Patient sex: F
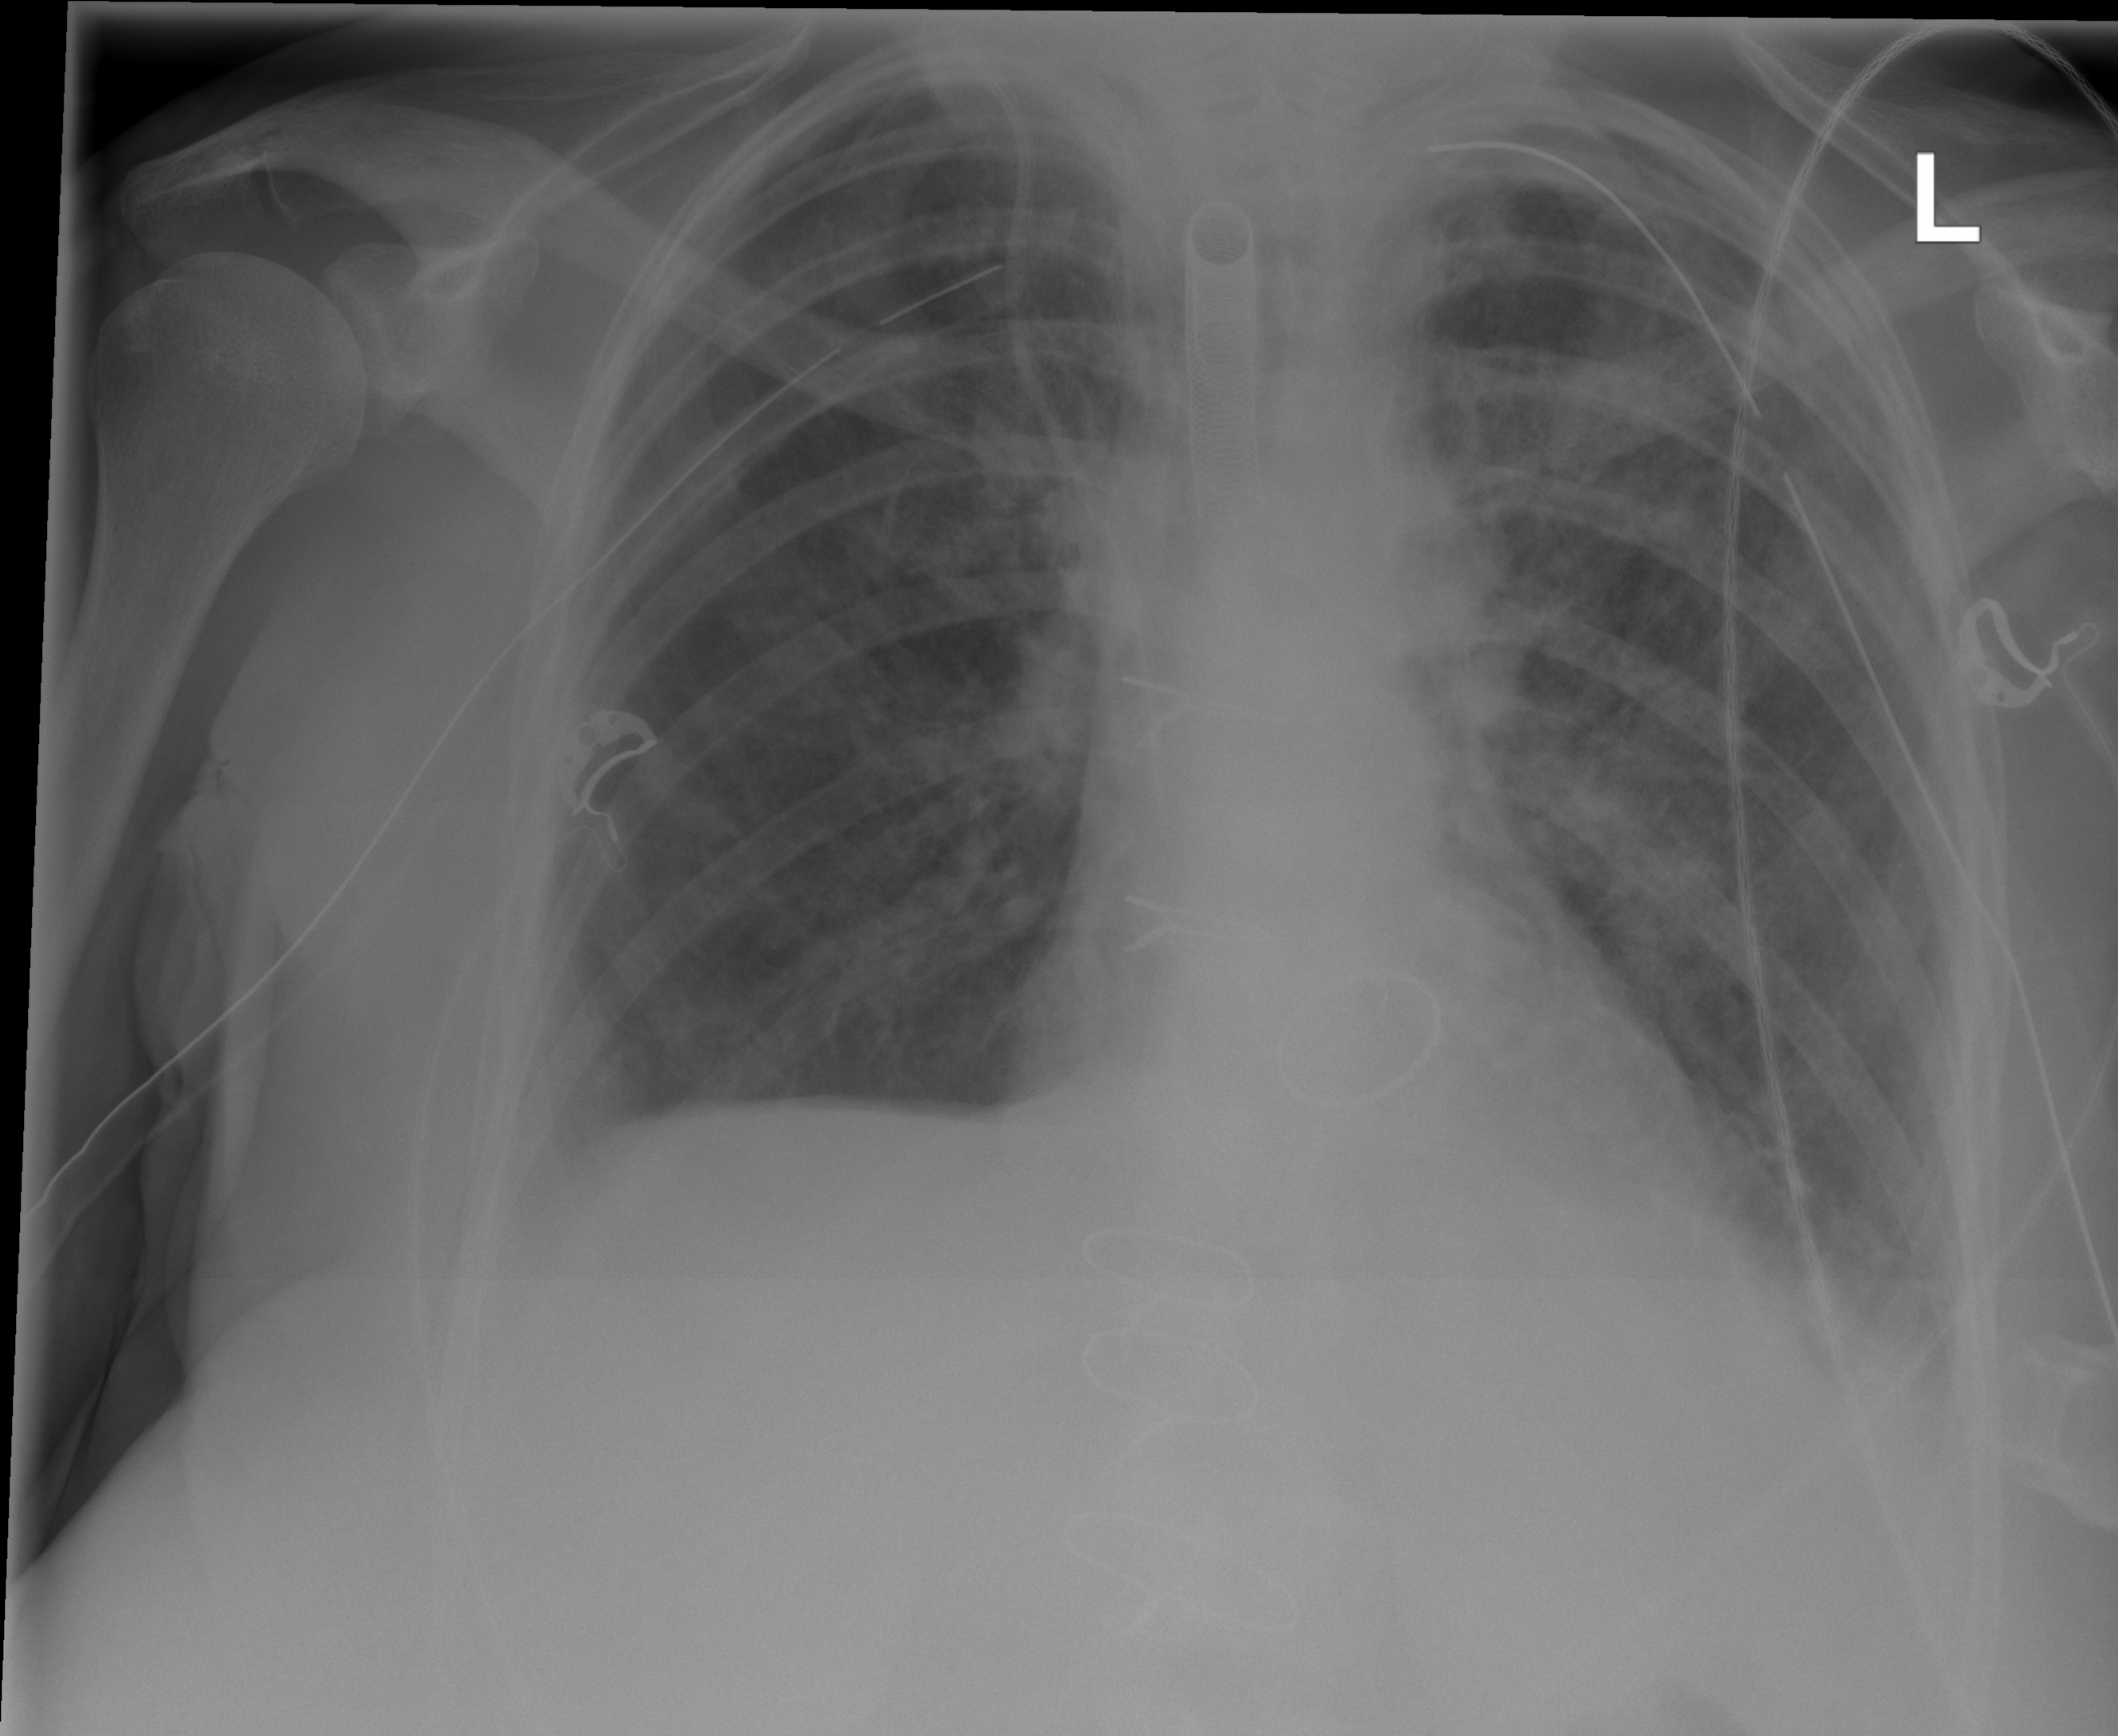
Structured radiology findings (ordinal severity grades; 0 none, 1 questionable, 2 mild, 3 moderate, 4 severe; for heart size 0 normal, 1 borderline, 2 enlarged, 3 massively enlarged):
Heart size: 0
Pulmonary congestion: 1
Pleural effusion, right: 2
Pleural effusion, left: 2
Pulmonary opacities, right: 0
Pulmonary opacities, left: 2
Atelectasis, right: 2
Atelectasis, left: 2